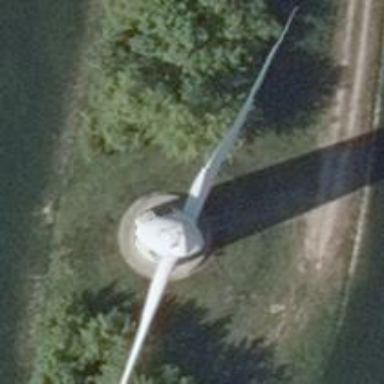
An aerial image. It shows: Wind generator with horizontal axis. The generator is wind turbine.